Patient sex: F
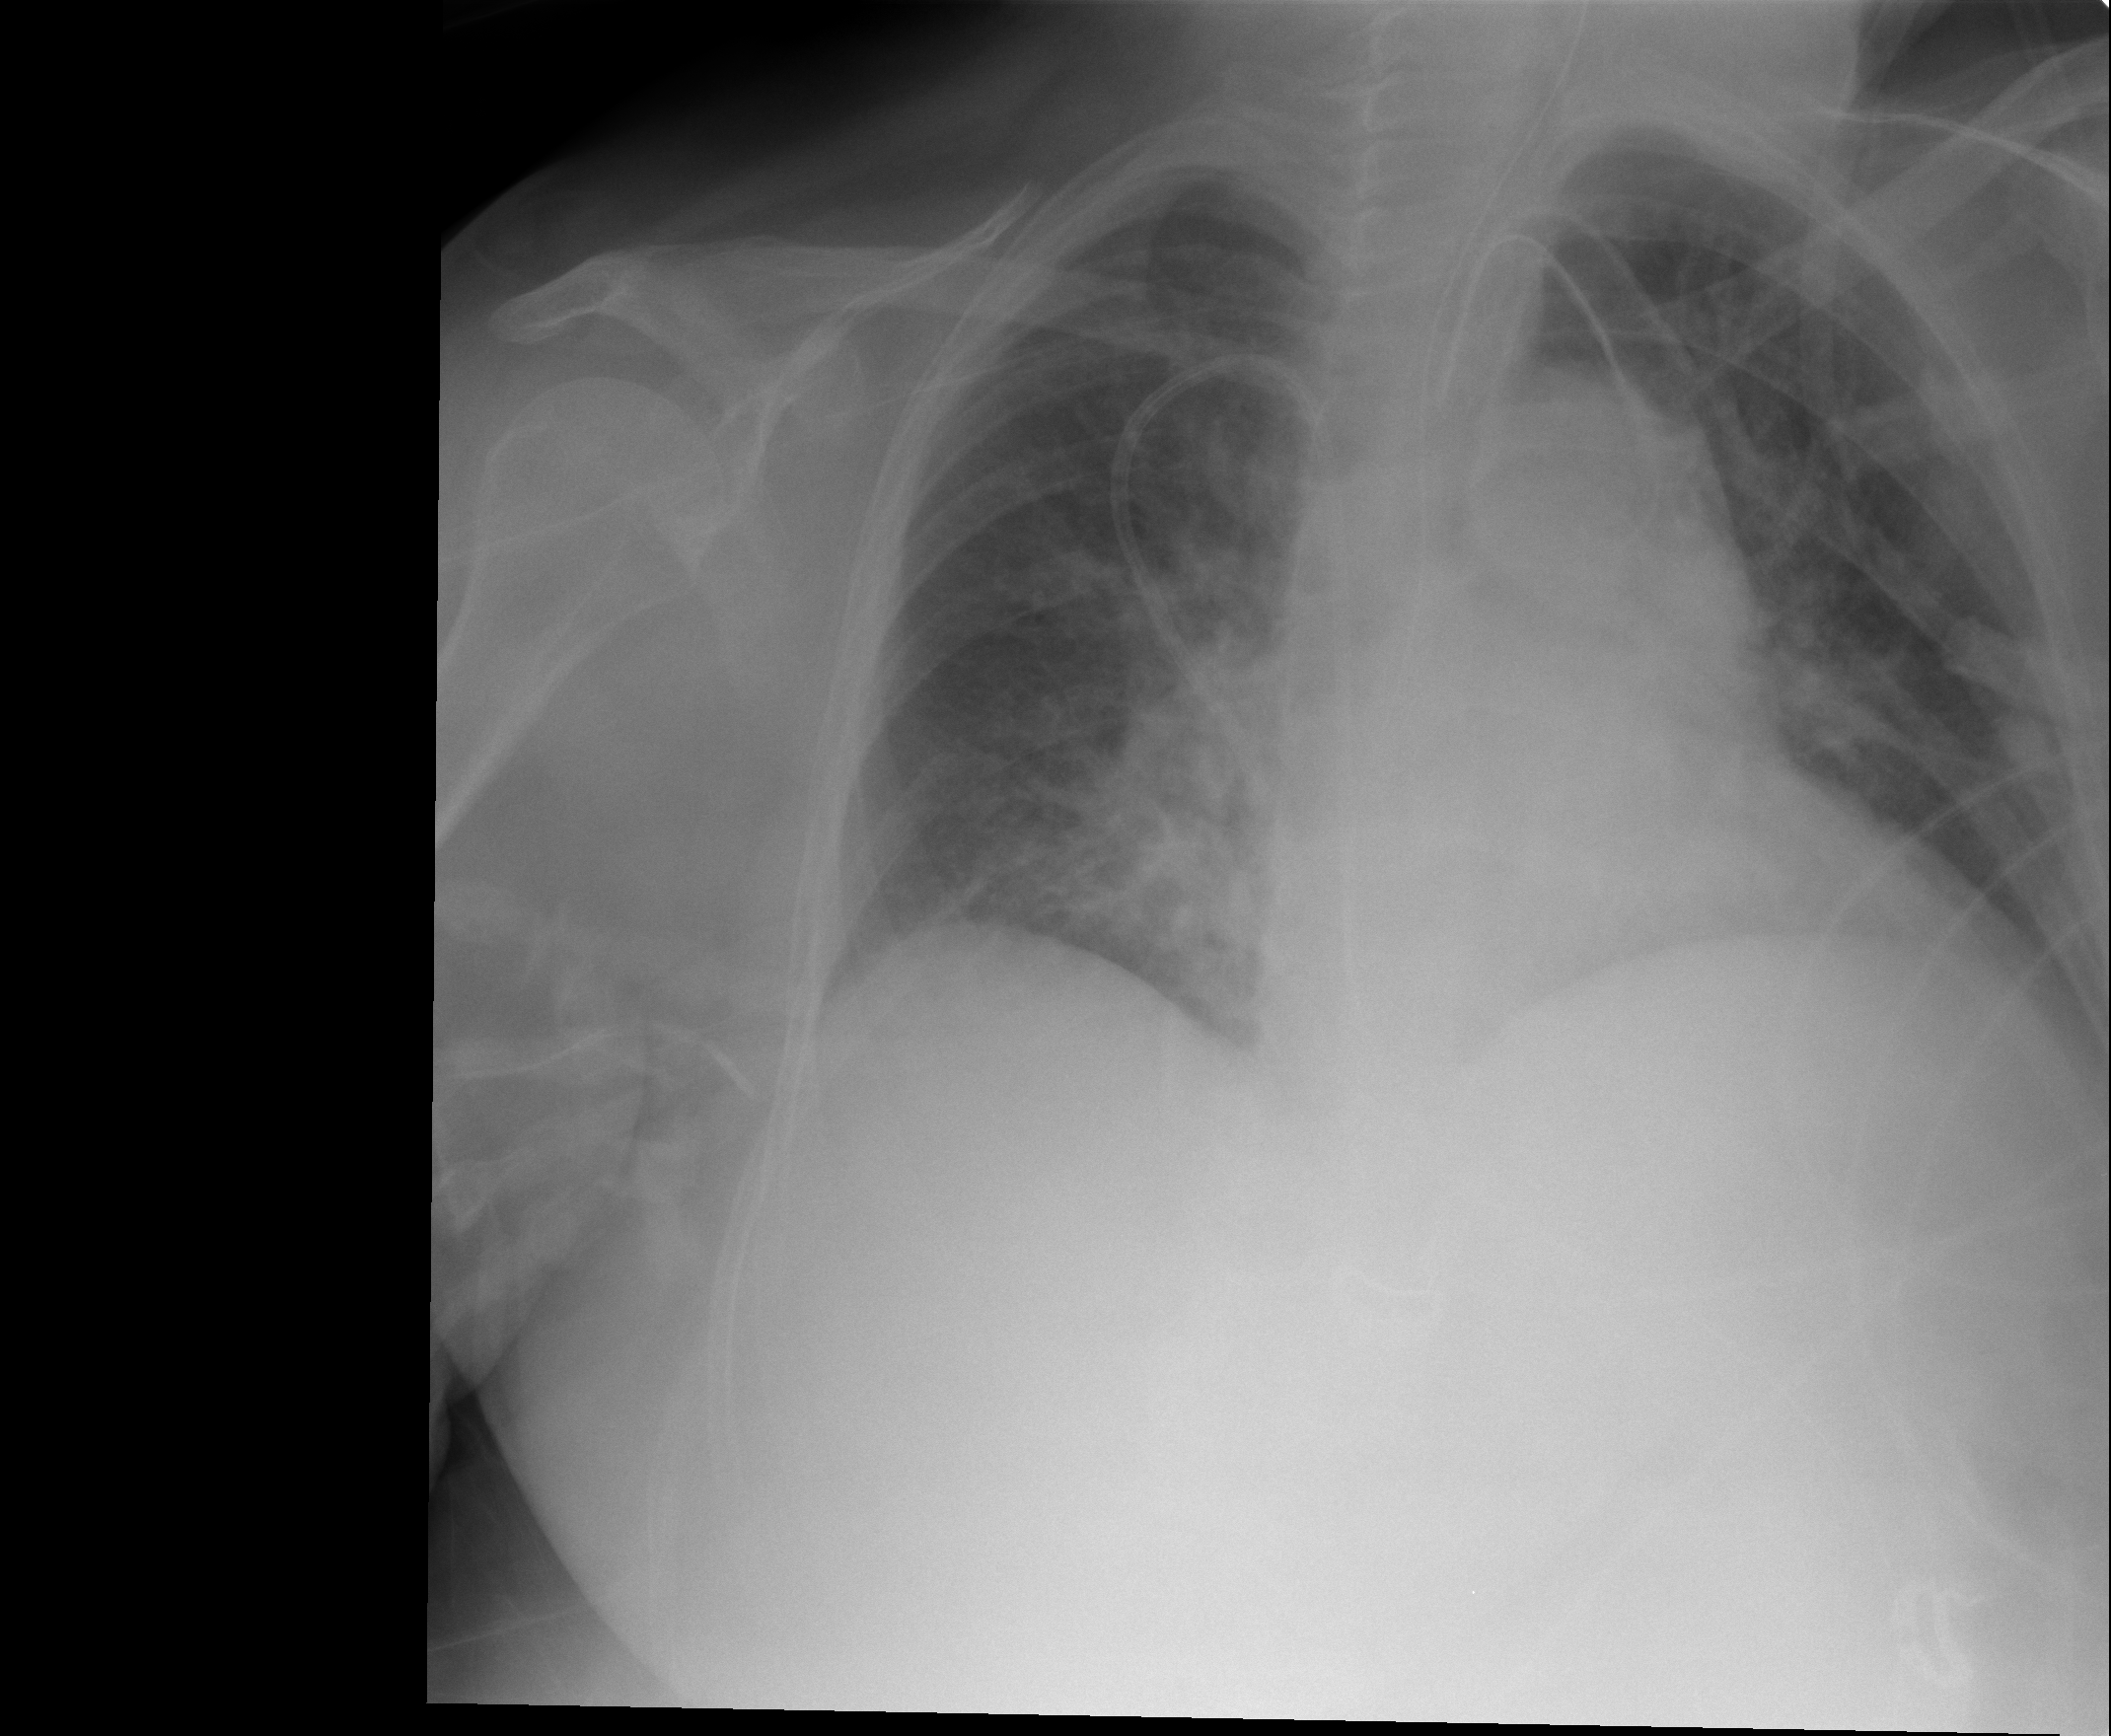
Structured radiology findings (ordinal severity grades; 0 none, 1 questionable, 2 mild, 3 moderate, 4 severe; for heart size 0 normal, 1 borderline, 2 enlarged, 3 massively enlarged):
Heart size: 2
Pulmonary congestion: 2
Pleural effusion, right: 0
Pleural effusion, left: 0
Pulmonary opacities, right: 0
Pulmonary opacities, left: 1
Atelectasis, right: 0
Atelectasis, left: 0